Question: I have a fairly simple app. It compiles fine. Unfortunately, when I Build and Go, it fails before even the first line of code, thus making it impossible for me to even debug it.
Where do I start? I do have the stack track though.
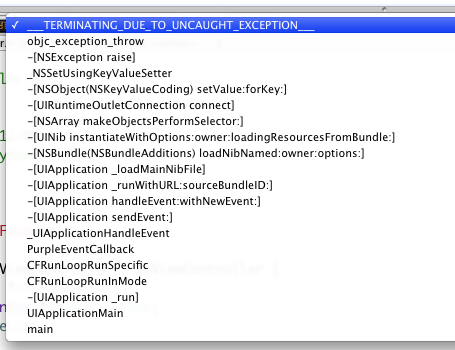
Answer: From the stack trace, it seems your Outlet connections seem messed up in your main XIB file - you could start looking there.
Other than that, you won't be able to much, because there's no source code for the iPhone built-in mechanisms, which seem to be failing here (most probably because of something you did in the interface designer/XIBs).